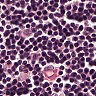
Metastatic tissue present: no